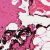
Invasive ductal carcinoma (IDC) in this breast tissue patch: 0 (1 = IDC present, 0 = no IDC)